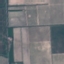
Land use / land cover class: PermanentCrop